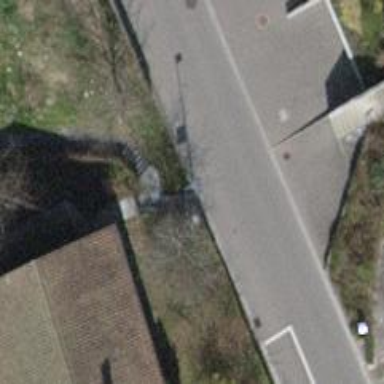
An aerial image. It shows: Set of steps on the road.